Question: When I debug my application,which need to read a big raw image file(800MB).I find the application is so slow when I open the IntelliTrace.
I found that the IntelliTrace's IO is too high ,But I don't know how to find the real reason .Why the intelliTrace write so many info to the File,when I read the big raw image file.
Please give me a help,

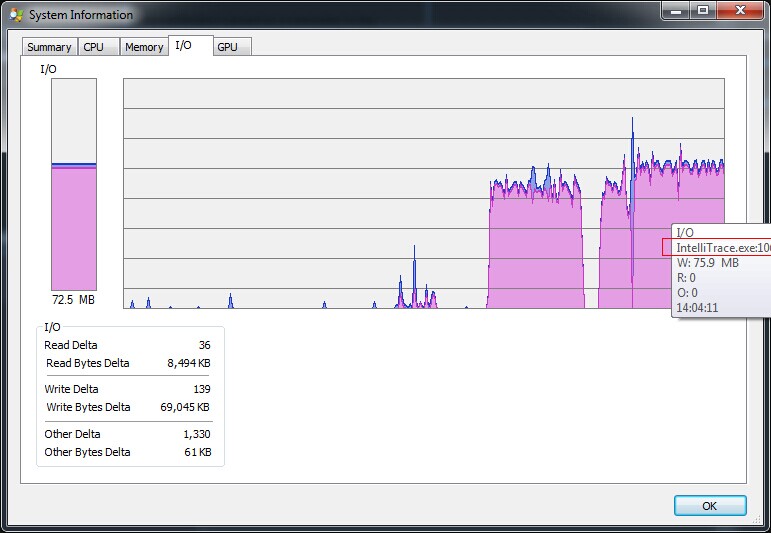
Answer: InteliTrace records all steps application went through. Hence crazy I/O.
From <URL>:
> Unlike a traditional debugger, that records only the currently active
stack, . This allows the code
execution to be rewound in case a breakpoint wasn't set where the
error occurred.[114] Debugging with IntelliTrace will cause the
application to run more slowly than debugging without it, and will use
more memory as additional data needs to be recorded.
In order to allow you to backtrack during debugging it records how and when memory was changed so it can revert it to previous state when you step back in code (as opposed to classic debugger where you can only step forward).
By processing 800MiB of data you pretty much force IntelliTrace to record how it went through memory, together with all variables you use during decoding (multiplied by times you changed it - eg. loop length).
The answer to your slow debugging issue in InteliTrace is limiting what it saves, or even better, creating test environment. You can try making Unit Tests and/or test data file (much, much smaller than your current blob).